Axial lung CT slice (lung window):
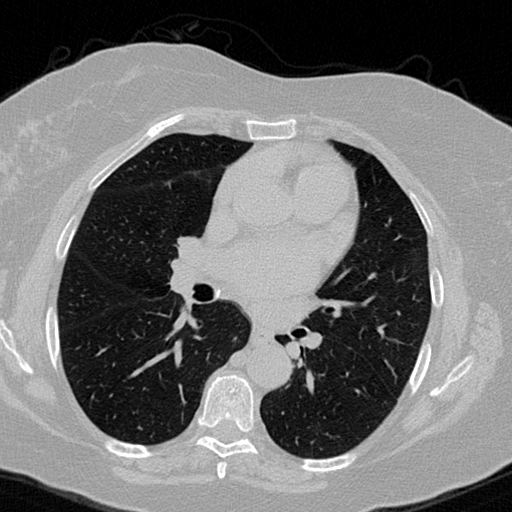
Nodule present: no